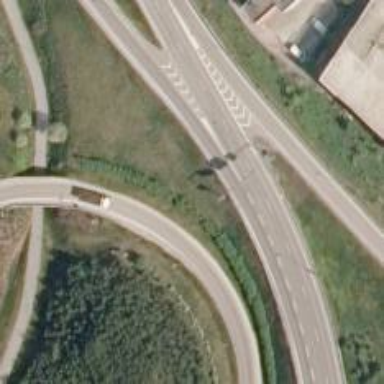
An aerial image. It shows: Trunk link road with asphalt surface.